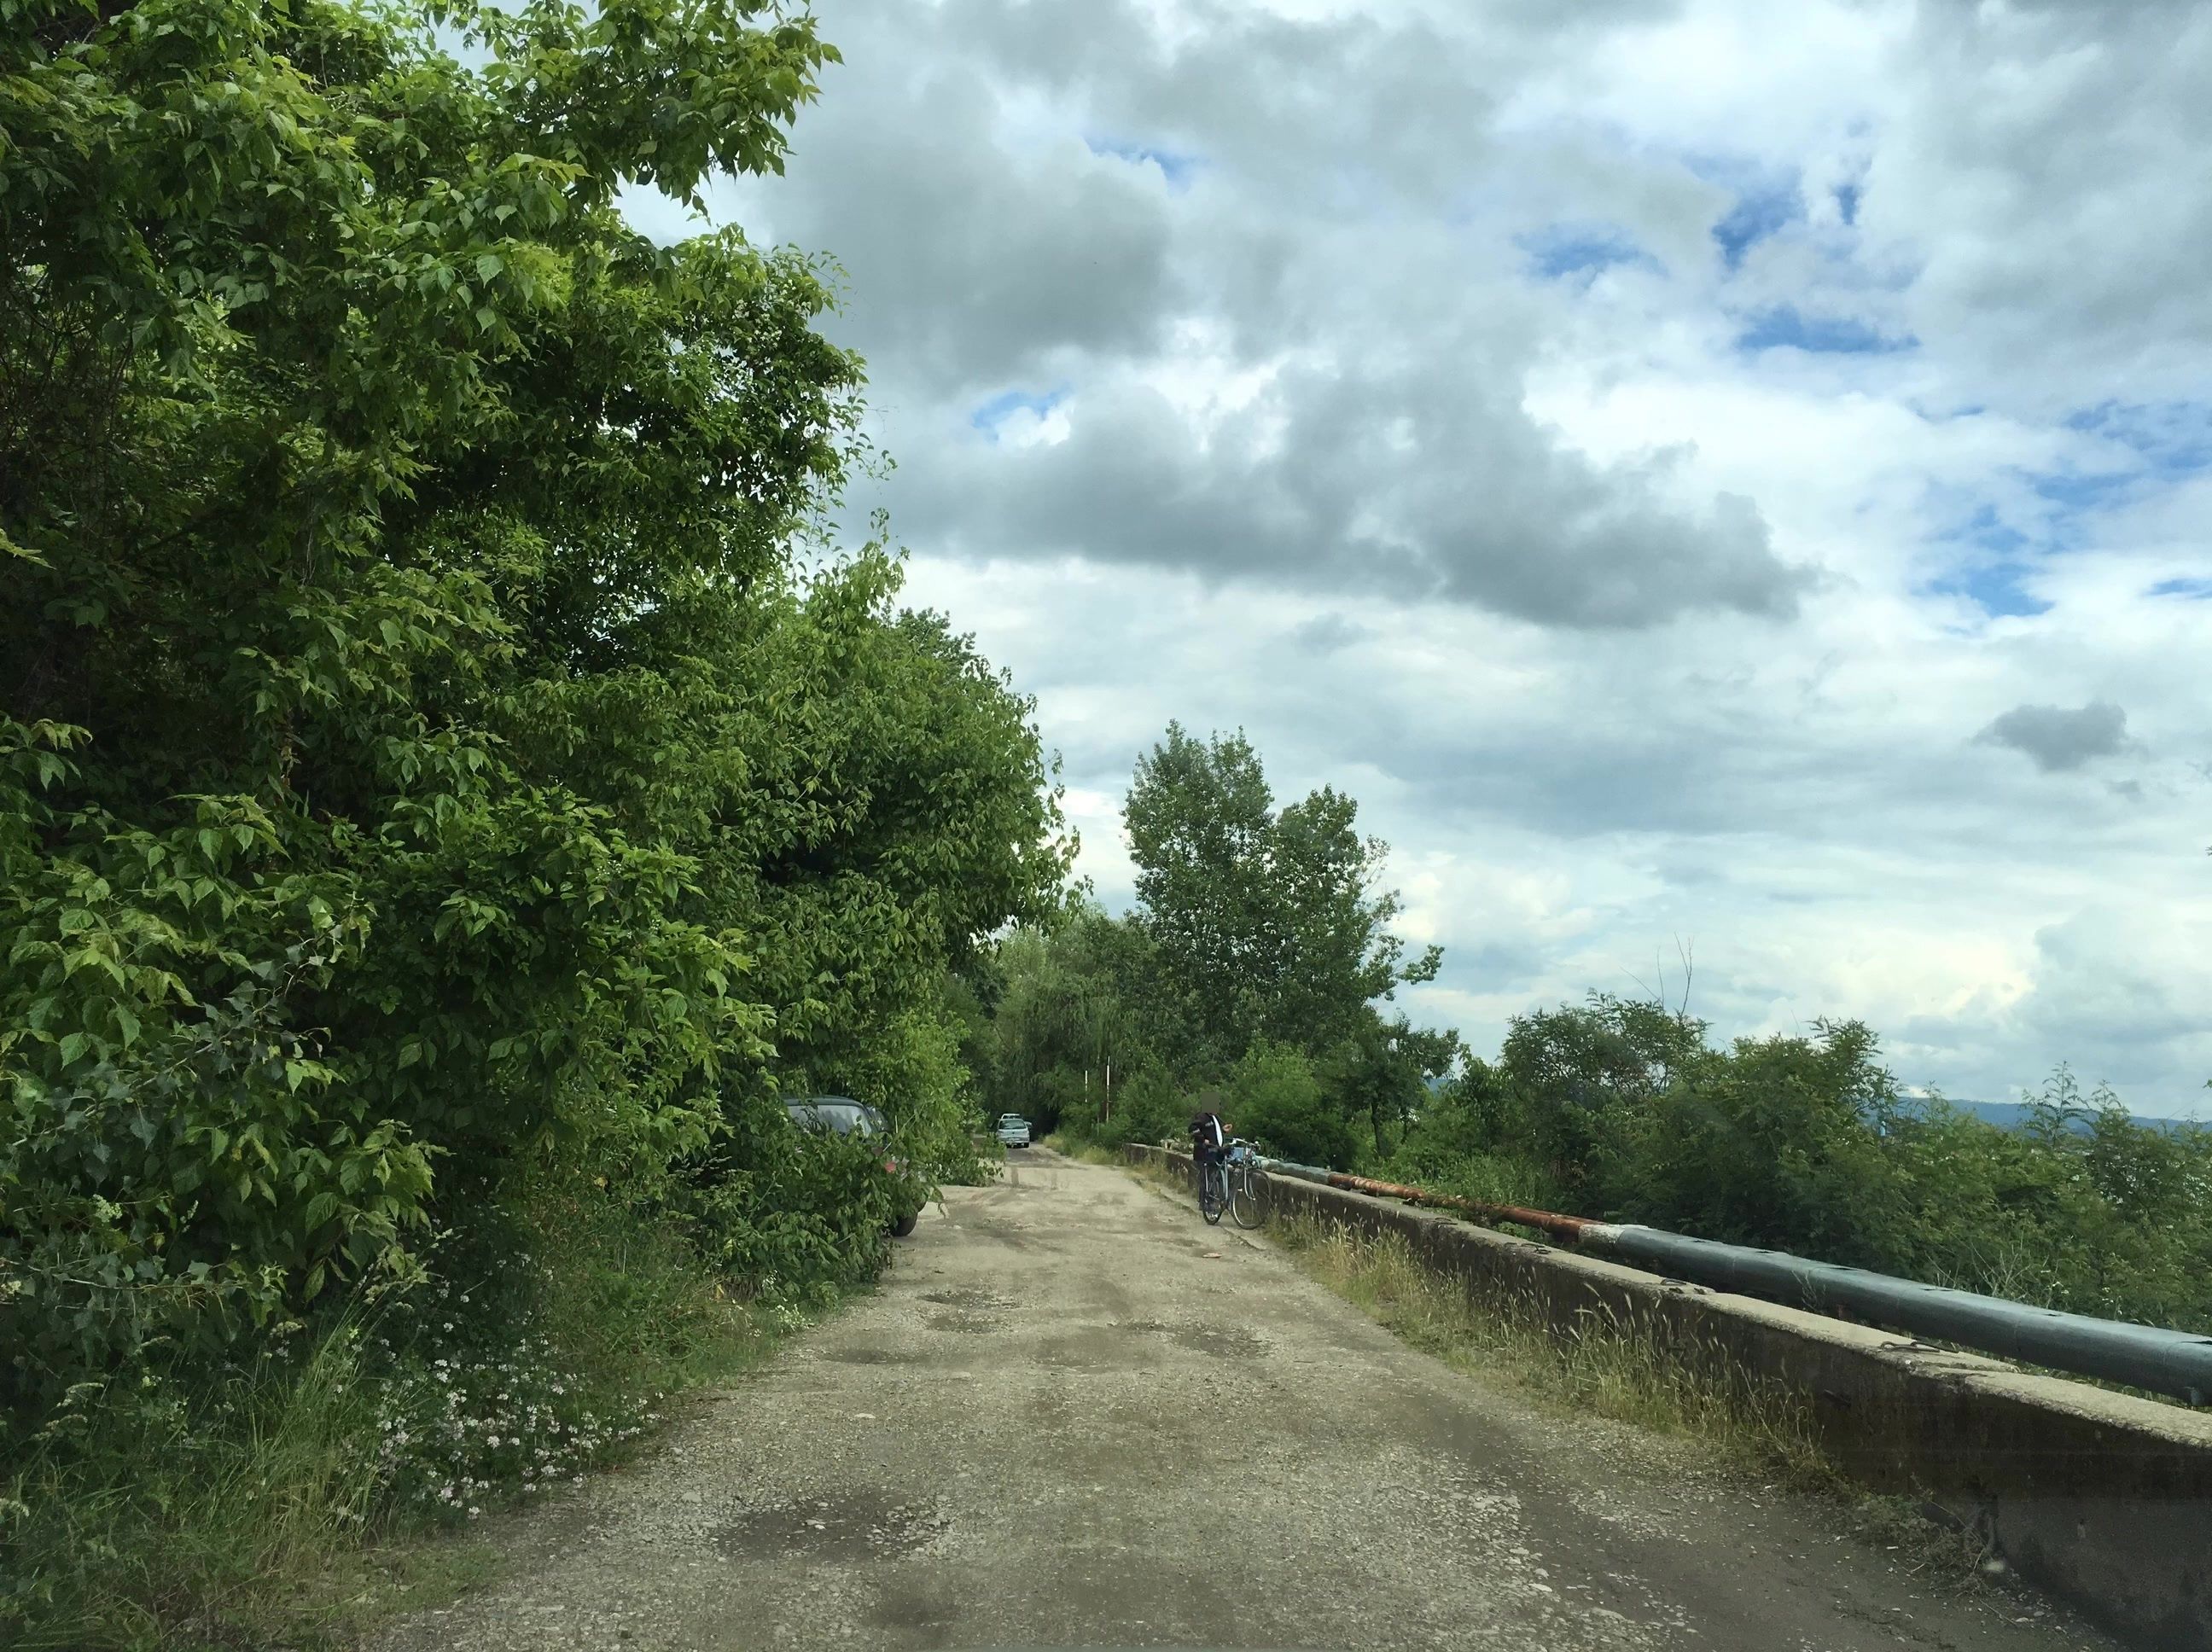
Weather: cloudy
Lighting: day
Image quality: slightly poor
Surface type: walking surface
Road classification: service, track
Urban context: urban centre
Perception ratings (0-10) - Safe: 2.32, Lively: 0.69, Beautiful: 7.91, Boring: 6.27, Depressing: 6.58, Wealthy: 2.79